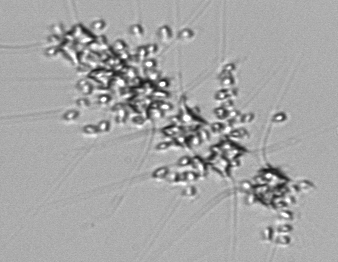
Label: Chaetoceros_didymus_TAG_external_flagellate